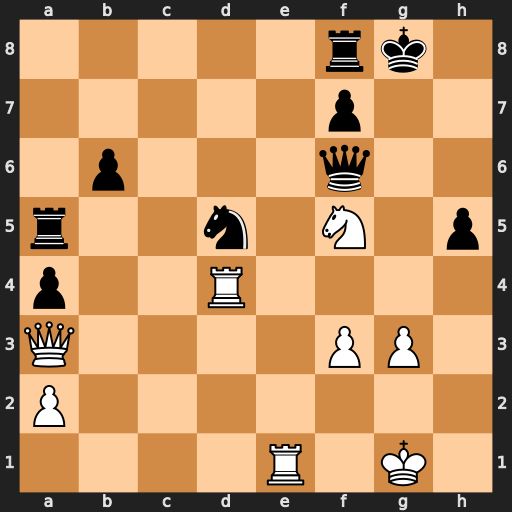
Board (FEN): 5rk1/5p2/1p3q2/r2n1N1p/p2R4/Q4PP1/P7/4R1K1
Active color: w
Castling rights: -
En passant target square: -
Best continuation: Rxd5 Rxd5 Ne7+ Kg7 Nxd5 Qd4+ Ne3